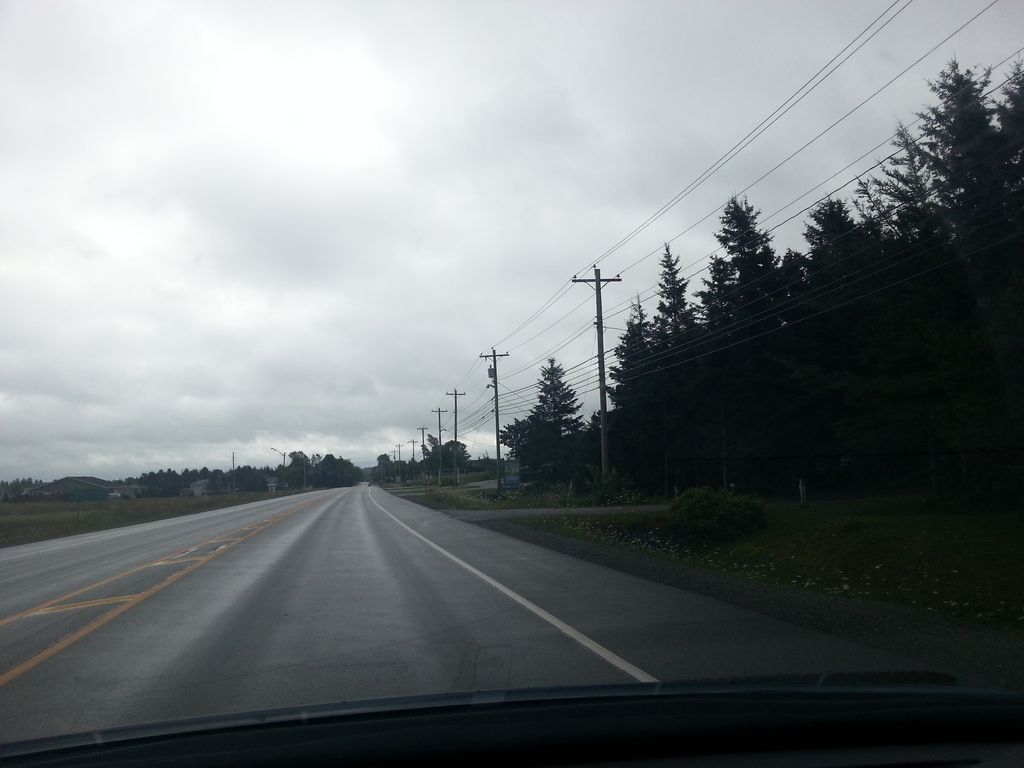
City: charlottetown